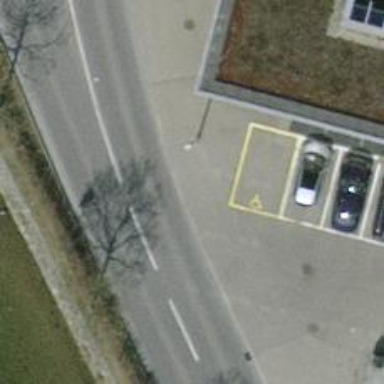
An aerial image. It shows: Sidewalk.